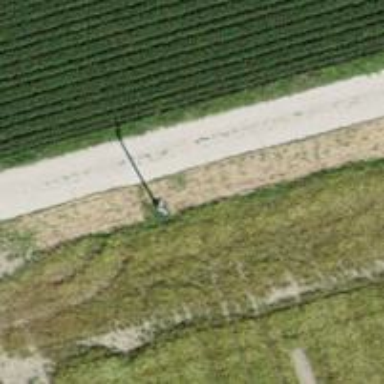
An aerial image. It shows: Power pole.